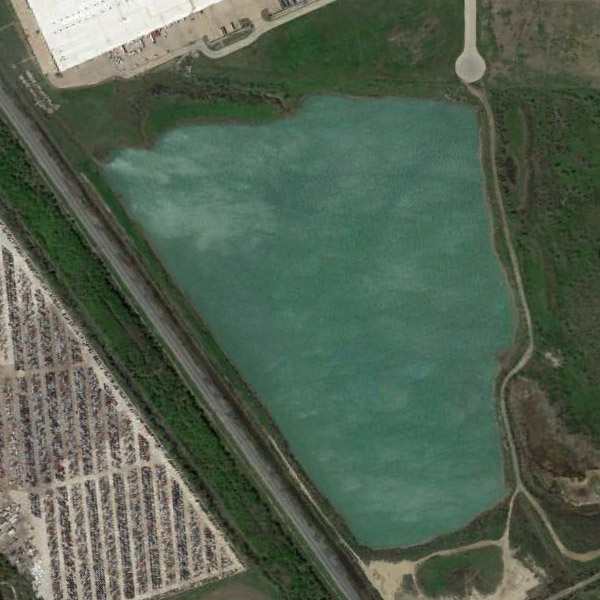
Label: Pond